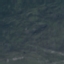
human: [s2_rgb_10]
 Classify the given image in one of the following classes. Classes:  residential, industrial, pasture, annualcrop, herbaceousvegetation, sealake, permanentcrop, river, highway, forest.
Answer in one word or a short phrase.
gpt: HerbaceousVegetation